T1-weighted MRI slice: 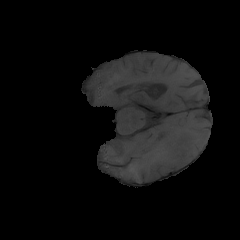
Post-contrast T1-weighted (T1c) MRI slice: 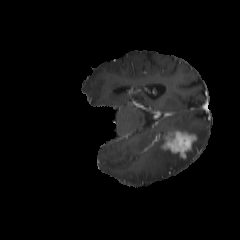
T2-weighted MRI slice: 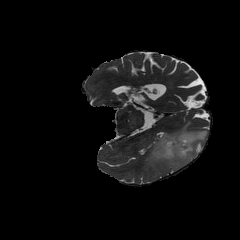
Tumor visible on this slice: yes